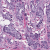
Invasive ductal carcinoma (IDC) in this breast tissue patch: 1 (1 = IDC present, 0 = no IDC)